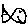
Label: fish